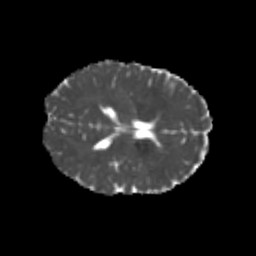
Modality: MD
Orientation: axial
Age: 22
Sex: female
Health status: healthy
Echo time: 0.074 s